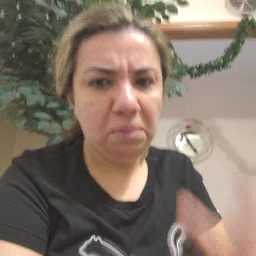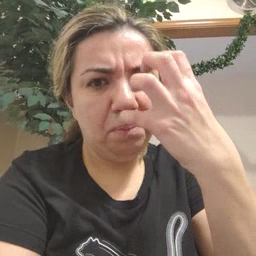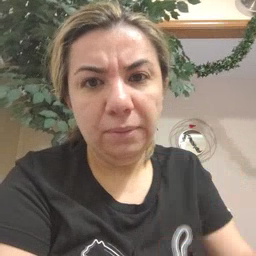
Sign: mad